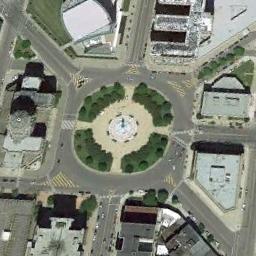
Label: roundabout